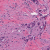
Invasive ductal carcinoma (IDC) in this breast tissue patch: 0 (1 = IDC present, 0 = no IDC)